Interaction volume radius: 5 \u00c5
Interaction volume height: 20 \u00c5
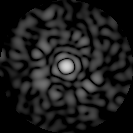
Disorder parameter: 0.8932